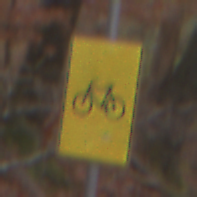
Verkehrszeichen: RadverkehrOhnePfeilsymbol
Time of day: Midday
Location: Outdoor (Nature)
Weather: Overcast
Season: Autumn
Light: Natural